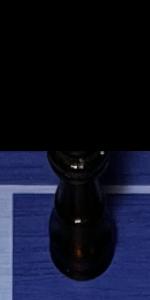
Label: Queen_Black